Question: When I use this code sample I get a flat white sphere.
I'm expecting a sphere that is lit from the side and rotating.
'''
#include <GL/glut.h>
#include <GL/freeglut.h>
int angle = 0;
int _refreshmilliseconds = (1 / 60) * 1000; // 60 frames a second
void timer(int value) {
glutPostRedisplay();
glutTimerFunc(_refreshmilliseconds, timer, 0);
}
void display(void) {
/*
OPEN GL AND GRAPHICS FUNCTIONALITY
*/
glClear(GL_COLOR_BUFFER_BIT | GL_DEPTH_BUFFER_BIT);
glMatrixMode(GL_MODELVIEW);
glLoadIdentity();
// Lighting
// Ambient light
GLfloat ambientCol[] = { 1.0f, 0.0f, 0.0f, 1.0f };
glLightModelfv(GL_LIGHT_MODEL_AMBIENT, ambientCol);
// Positioned light
GLfloat lightCol0[] = { 1.0f, 0.0f, 0.0f, 1.0f };
GLfloat lightPos0[] = { 0.5f, 0.0f, 1.0f, 1.0f };
glLightfv(GL_LIGHT0, GL_DIFFUSE, lightCol0);
glLightfv(GL_LIGHT0, GL_POSITION, lightPos0);
// Keyboard-controlled circle, player1
glPushMatrix();
glRotatef(angle, 1.0f, 1.0f, 0.0f);
glutSolidSphere(0.5f, 20, 20);
glPopMatrix();
angle += 2;
if (angle >= 360) { angle = 0; }
glutSwapBuffers();
}
int main(int argc, char** argv) {
glutInit(&argc, argv);
glutInitDisplayMode(GLUT_DOUBLE | GLUT_RGB | GLUT_DEPTH);
glEnable(GL_DEPTH_TEST);
glEnable(GL_LIGHTING);
glEnable(GL_LIGHT0);
glEnable(GL_NORMALIZE);
glutInitWindowSize(400, 400); // Set window size
glutInitWindowPosition(100, 100); // Set window position
glutCreateWindow("Embera 2.0.1"); // Create GLUT window
glutDisplayFunc(display);
glutTimerFunc(0, timer, 0);
glutMainLoop();
return 0;
}
'''
Why is this occurring?

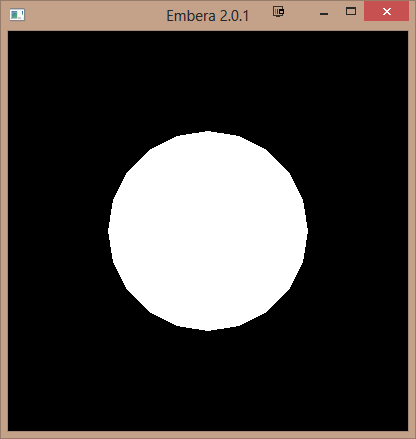
Answer: The problem was the placement of my window creation. None of my 'glEnable' calls kicked in because they were placed before my window creation. To fix the issue, I simply moved this line:
'glutCreateWindow("Embera 2.0.1");'
up so the main function looked like so:
'''
int main(int argc, char** argv) {
glutInit(&argc, argv);
glutInitDisplayMode(GLUT_DOUBLE | GLUT_RGB | GLUT_DEPTH);
glutCreateWindow("Embera 2.0.1");
glEnable(GL_DEPTH_TEST);
glEnable(GL_LIGHTING);
glEnable(GL_LIGHT0);
glEnable(GL_NORMALIZE);
glutInitWindowSize(400, 400);
glutInitWindowPosition(100, 100);
glutDisplayFunc(display);
glutTimerFunc(0, timer, 0);
glutMainLoop();
return 0;
'''